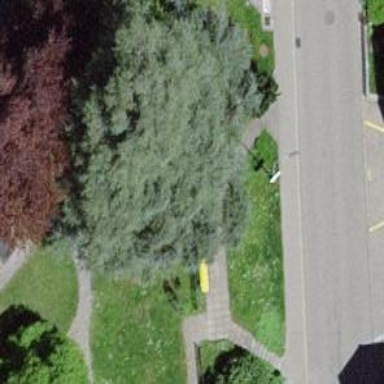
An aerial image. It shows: Bench for seating.